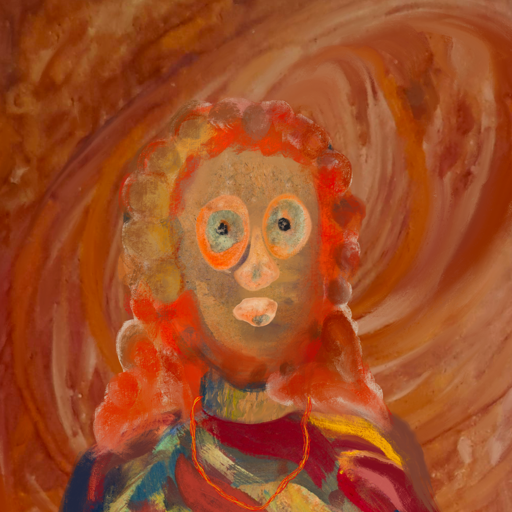
Background: Pious_Lady, Head And Neck Front: In_The_Sun, Face Front: Childish, Bust: Mother_And_Son_Son, Hair Front: Rupkatha, Head Accessory: Blank, Second Necklace: Gypsy_Mother_2, Necklace: Blank, Baby: Blank